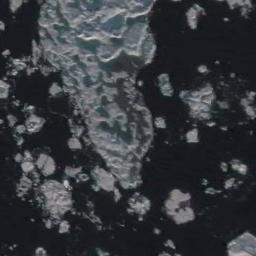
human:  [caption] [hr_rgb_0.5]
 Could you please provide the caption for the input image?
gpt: There is a big ice and many small ice on the dark green sea .

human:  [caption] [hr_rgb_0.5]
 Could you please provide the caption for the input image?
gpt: A large piece of sea ice and a lot of small pieces of sea ice float in the deep blue sea .

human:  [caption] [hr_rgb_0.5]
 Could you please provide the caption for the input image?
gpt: A large piece of ice and many small pieces of ice floating around it float on the deep blue sea .

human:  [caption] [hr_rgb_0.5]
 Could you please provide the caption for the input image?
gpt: There are sea ice of different sizes .

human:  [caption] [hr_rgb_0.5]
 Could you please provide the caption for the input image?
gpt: There are many small pieces of sea ice and a larger one .